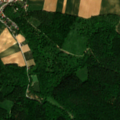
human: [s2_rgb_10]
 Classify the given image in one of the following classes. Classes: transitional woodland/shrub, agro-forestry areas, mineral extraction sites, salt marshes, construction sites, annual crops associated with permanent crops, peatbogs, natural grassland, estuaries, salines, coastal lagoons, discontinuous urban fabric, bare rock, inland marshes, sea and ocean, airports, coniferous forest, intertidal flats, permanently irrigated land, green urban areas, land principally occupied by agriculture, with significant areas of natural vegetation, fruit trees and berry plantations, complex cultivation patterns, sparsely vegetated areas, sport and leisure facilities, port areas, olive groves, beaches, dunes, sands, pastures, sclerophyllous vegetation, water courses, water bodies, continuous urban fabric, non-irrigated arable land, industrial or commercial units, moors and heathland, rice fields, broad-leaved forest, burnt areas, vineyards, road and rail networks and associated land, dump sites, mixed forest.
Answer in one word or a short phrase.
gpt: discontinuous urban fabric, non-irrigated arable land, broad-leaved forest, mixed forest